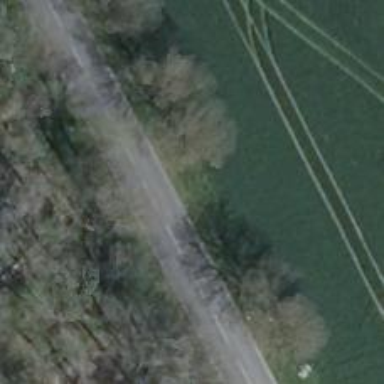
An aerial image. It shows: Row of deciduous broadleaved trees.